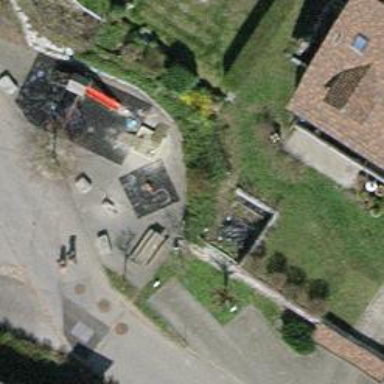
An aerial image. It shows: Playground area for leisure land.